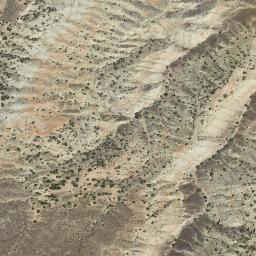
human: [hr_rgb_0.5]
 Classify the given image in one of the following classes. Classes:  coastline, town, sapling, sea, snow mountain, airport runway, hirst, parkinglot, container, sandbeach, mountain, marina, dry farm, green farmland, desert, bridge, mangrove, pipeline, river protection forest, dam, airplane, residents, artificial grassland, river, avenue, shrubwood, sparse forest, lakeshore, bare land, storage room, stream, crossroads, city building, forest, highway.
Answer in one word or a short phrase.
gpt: mountain